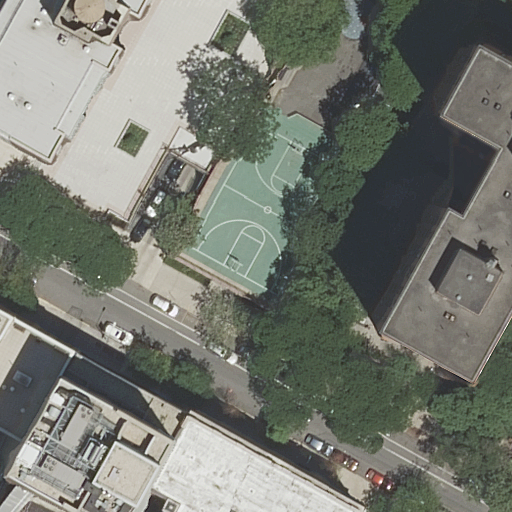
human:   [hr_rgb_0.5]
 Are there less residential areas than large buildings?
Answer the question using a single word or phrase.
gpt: yes

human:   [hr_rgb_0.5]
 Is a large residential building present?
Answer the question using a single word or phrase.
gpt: yes

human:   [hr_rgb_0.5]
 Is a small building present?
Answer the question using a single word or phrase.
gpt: yes

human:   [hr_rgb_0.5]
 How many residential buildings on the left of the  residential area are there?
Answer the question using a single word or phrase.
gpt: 5

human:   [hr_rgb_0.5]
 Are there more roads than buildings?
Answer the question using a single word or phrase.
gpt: no

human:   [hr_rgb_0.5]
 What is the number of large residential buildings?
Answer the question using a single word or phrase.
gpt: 4

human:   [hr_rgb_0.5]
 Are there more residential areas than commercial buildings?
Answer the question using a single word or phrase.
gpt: yes

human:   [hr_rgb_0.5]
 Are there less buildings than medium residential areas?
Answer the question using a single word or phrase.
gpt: no

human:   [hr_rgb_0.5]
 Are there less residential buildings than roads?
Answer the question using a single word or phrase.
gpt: no

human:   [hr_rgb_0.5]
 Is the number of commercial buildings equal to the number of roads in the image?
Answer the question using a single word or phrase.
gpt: no

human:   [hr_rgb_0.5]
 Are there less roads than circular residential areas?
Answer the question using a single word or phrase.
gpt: no

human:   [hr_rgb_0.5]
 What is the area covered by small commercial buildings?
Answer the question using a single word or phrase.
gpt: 0m2

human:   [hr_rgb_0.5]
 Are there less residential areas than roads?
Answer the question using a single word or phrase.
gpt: no

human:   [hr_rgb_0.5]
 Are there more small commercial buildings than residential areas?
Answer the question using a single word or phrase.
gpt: no

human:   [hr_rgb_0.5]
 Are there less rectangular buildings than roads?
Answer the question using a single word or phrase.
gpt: no

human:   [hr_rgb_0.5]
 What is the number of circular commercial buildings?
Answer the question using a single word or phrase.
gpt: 0

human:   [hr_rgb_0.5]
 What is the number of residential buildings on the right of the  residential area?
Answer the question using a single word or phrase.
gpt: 0

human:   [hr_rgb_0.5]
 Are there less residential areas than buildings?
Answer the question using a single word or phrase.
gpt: yes

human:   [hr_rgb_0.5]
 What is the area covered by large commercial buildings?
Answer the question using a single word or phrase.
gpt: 0m2

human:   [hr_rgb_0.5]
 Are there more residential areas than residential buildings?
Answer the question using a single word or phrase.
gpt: no

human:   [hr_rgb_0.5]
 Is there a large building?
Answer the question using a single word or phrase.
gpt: yes

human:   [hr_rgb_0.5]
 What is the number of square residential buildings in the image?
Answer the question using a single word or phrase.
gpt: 0

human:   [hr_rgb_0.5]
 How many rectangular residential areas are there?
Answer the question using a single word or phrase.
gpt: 1

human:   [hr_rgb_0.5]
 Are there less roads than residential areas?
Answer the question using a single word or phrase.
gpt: no

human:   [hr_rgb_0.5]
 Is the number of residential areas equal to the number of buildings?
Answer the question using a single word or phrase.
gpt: no

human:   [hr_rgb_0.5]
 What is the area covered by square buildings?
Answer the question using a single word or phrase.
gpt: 0m2

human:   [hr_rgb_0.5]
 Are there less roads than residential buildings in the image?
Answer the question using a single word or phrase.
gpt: yes

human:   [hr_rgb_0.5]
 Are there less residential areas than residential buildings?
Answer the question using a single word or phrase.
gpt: yes

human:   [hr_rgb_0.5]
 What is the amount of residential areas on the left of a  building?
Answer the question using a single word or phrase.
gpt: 0

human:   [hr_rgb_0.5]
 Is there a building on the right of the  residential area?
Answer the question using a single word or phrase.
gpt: no

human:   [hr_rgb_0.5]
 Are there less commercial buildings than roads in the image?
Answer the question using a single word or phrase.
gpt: yes

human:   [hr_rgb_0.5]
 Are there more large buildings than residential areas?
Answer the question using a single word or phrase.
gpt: yes

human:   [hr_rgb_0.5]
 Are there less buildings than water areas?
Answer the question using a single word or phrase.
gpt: no

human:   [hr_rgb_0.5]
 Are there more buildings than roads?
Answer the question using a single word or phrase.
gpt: yes

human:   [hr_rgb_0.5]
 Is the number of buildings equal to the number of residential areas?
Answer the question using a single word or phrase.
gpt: no

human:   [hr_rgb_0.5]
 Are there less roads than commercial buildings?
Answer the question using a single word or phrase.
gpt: no